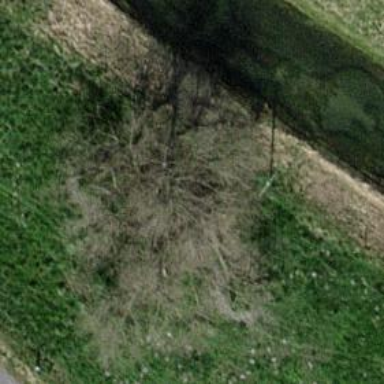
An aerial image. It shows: Broadleaved tree with lush leaves.